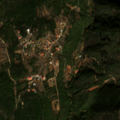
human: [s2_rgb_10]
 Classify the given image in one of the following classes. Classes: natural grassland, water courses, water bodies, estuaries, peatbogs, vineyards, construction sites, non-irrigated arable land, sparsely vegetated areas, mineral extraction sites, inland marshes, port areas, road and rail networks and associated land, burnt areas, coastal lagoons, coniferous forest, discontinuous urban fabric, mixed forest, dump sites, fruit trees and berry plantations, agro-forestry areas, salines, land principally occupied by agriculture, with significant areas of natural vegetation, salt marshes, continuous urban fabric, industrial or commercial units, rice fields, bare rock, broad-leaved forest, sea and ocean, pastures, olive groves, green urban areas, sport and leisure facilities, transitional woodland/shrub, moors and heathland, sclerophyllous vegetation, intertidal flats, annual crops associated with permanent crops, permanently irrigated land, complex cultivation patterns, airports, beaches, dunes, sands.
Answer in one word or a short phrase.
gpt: olive groves, mixed forest, sclerophyllous vegetation, transitional woodland/shrub